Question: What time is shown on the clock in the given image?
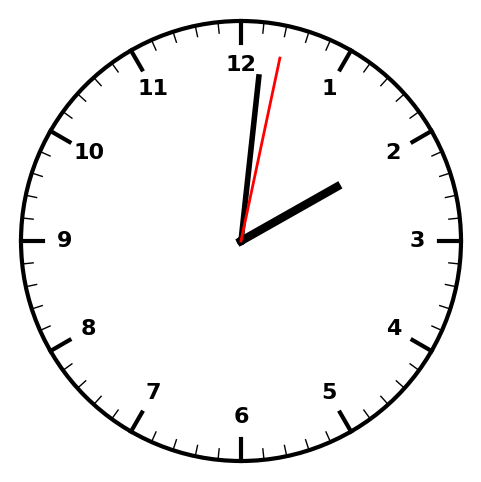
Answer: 02:01:02